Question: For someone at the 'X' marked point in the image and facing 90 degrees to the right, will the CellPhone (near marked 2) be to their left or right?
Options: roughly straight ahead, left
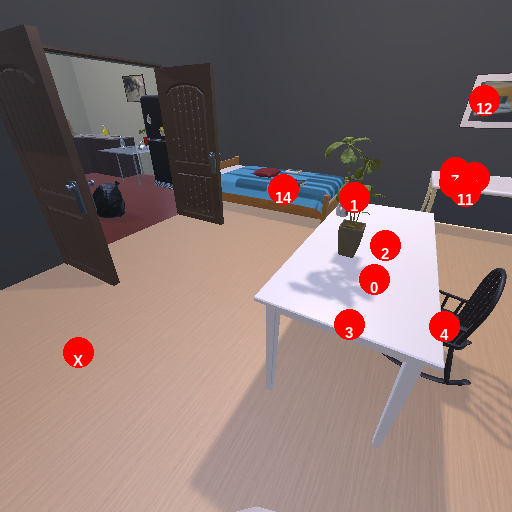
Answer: roughly straight ahead